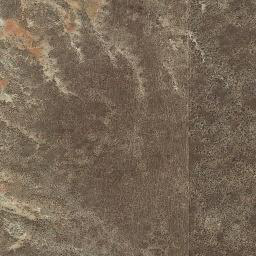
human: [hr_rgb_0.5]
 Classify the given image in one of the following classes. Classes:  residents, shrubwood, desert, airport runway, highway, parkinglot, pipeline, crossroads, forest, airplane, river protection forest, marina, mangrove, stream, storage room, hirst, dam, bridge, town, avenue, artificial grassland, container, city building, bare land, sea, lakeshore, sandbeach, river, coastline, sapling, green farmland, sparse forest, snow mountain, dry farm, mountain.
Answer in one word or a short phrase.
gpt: mountain